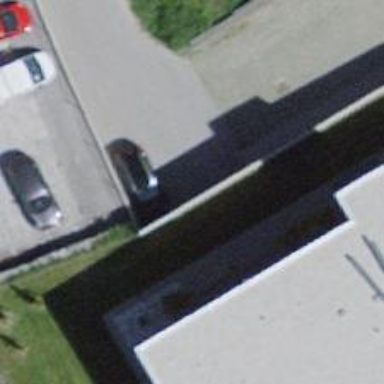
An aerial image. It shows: Parking entrance.